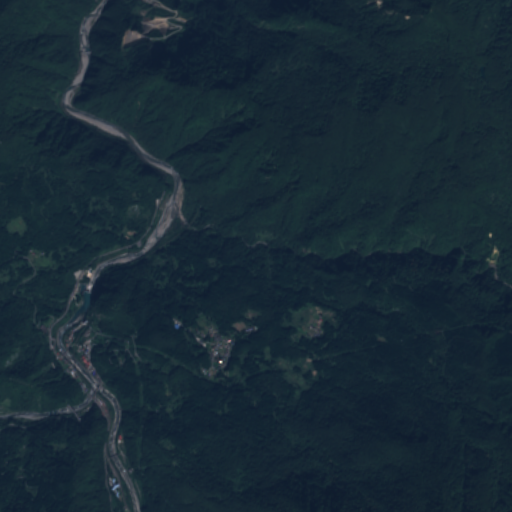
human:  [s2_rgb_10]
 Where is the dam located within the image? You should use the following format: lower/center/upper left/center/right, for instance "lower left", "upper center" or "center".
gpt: The dam is located in the center left of the image.
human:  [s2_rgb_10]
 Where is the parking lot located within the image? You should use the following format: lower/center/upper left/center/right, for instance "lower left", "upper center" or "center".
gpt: The parking lot is located in the lower left of the image.
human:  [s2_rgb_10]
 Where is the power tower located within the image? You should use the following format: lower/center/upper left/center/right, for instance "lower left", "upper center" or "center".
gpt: The power tower is located in the upper left of the image.
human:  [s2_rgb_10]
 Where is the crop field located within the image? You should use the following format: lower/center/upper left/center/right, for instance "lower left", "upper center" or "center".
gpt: There is no crop field in the image.